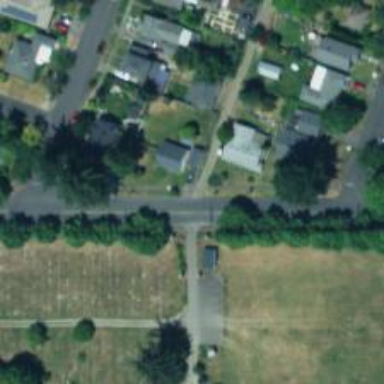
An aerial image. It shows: Alleyway designated as service road.